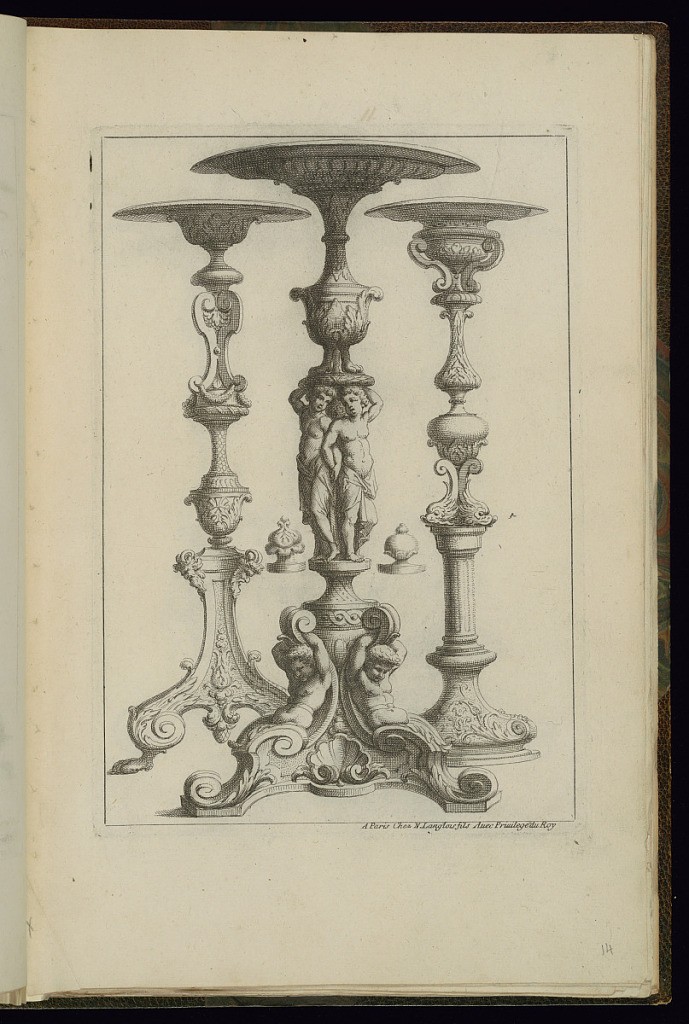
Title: Three Gueridons (Candlestands) Designs
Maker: Alexis Loir, French, 1640 - 1713
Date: ca.1660–1703
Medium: Etching on paper
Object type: Print
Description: Three designs for gueridons (candlestands) featuring supporting male figures, scrolling acanthus leaves, foliate scrolls, s-scrolls, fish scale pattern, gadrooning, dolphins, shells, fleurons, putti torsos, masks (mascarons), and fluting. In the lower center, there are two designs for rounded finials or lids. The plate is signed by the publisher.